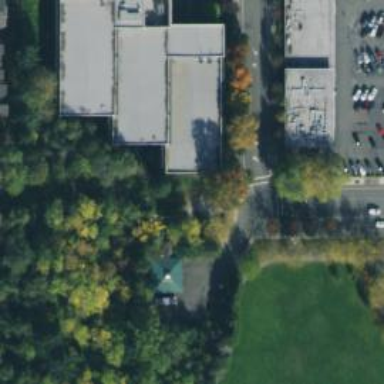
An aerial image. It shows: Office building.